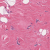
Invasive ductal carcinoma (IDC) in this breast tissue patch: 0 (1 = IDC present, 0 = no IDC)